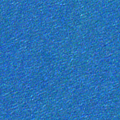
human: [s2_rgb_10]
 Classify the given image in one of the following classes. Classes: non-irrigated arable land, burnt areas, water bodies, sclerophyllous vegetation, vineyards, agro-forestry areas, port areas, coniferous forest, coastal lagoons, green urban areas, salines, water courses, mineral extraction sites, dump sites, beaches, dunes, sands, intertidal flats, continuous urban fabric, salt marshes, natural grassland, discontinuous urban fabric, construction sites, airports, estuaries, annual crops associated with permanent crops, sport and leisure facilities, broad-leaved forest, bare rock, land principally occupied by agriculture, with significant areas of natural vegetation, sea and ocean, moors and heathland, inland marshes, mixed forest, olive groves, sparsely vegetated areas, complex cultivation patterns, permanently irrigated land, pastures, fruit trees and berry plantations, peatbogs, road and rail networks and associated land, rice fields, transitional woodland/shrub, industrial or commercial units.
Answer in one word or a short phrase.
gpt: sea and ocean